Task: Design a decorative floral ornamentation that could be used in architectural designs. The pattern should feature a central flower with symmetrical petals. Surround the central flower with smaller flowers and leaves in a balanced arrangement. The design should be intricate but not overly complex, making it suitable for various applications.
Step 1477:
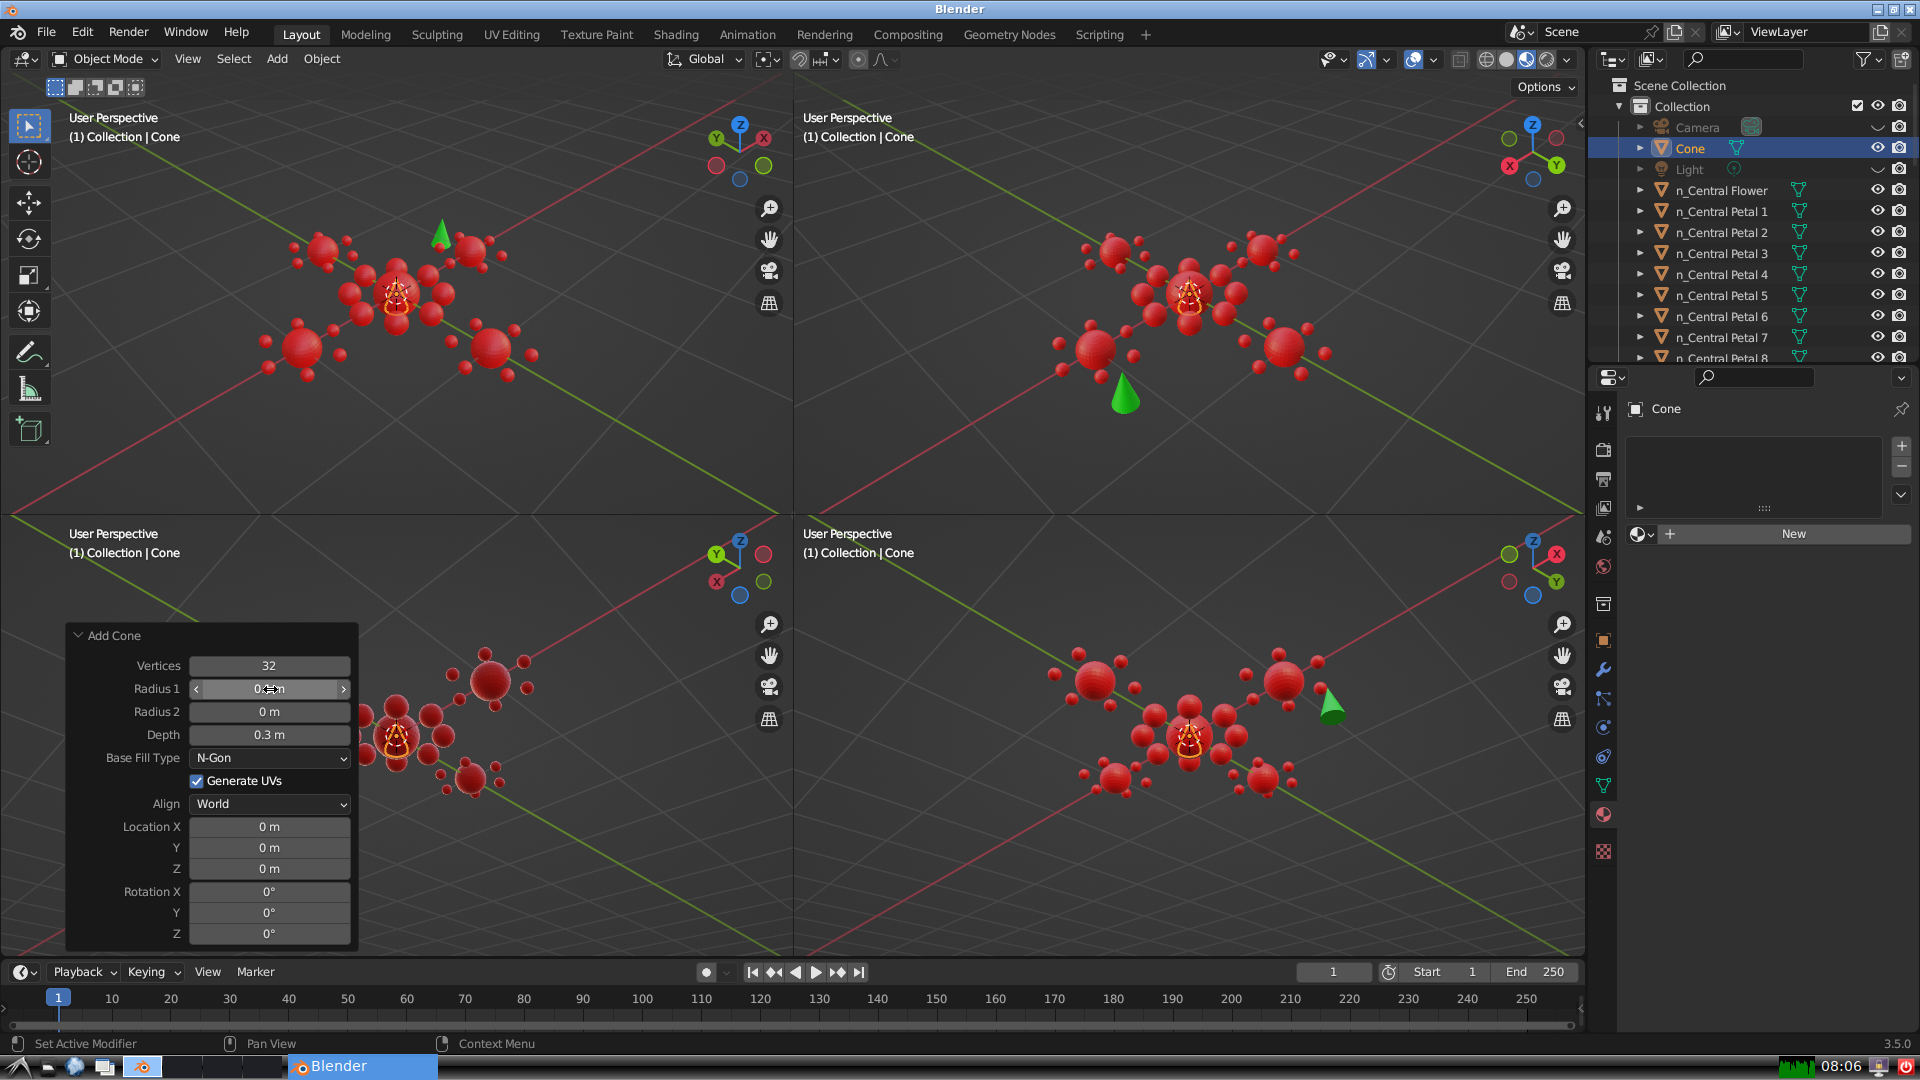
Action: {"mouse_move": [270, 712]}